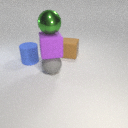
large purple rubber cube above large gray rubber sphere